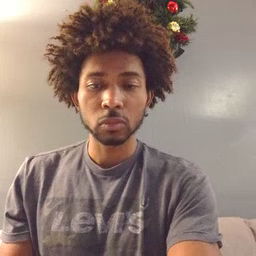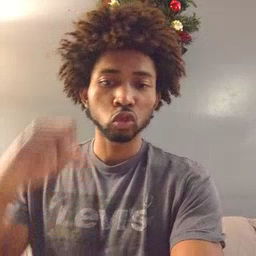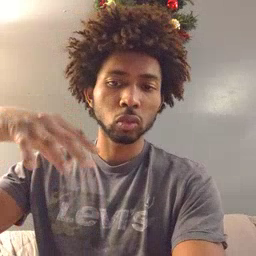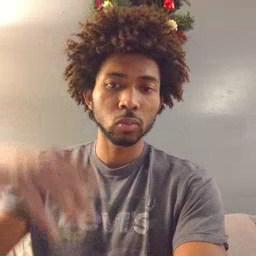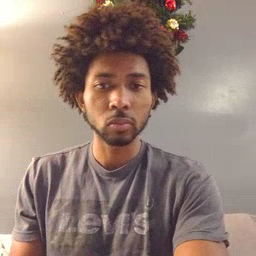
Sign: drop